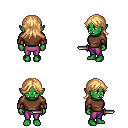
a pixel art fantasy rpg character, female body template, orc, green skin, brown long-sleeve shirt, magenta pants, light blonde loose hair, leather bracers, dagger, four views (front, back, left, right), 2x2 character sprite sheet, small pixel art, hard edges, no anti-aliasing